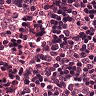
Metastatic tissue present: no